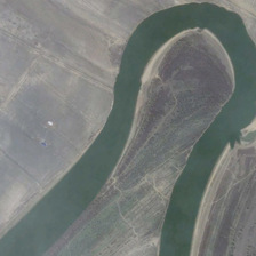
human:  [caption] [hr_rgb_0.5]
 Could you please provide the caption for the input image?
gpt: A U-shaped dark green river with yellow and green surfaces.

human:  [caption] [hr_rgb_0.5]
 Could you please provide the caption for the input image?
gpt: it is a sharply curved river passing by this bald farmland .

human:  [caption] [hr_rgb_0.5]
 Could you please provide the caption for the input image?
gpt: the u shaped river is on the plain .

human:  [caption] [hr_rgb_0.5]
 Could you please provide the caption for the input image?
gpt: The dark green U-shaped river lies across the khaki and green land.

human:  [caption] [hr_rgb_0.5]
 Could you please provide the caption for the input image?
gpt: A U-shaped dark green river lies on a piece of yellow and green soil.